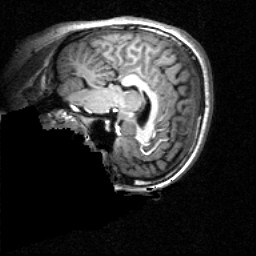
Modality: T1w
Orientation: sagittal
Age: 20
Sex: female
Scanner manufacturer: siemens
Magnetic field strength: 3 T
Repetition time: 2.3 s
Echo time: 0.0021 s